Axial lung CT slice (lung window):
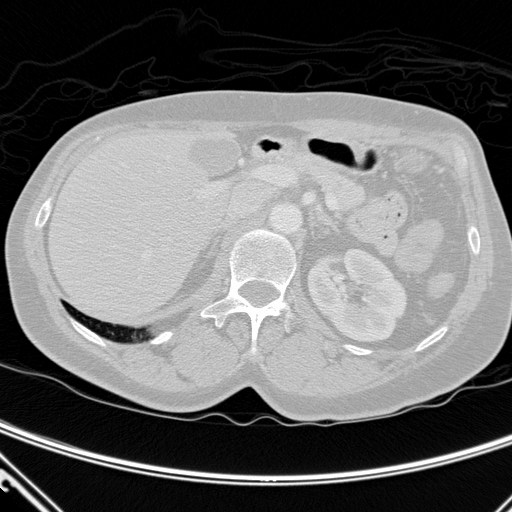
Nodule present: no